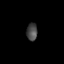
Tissue: prostate
Cell type: T cells
Senescence score: 0.6928
Nuclear area (px): 183
Mean DAPI intensity: 71.995